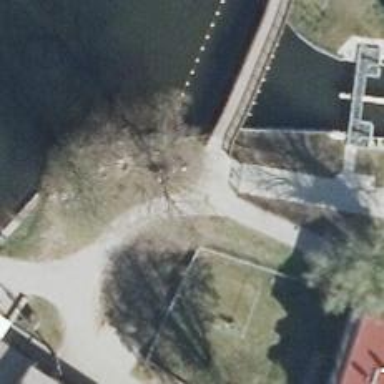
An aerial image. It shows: Path leading to bridge.